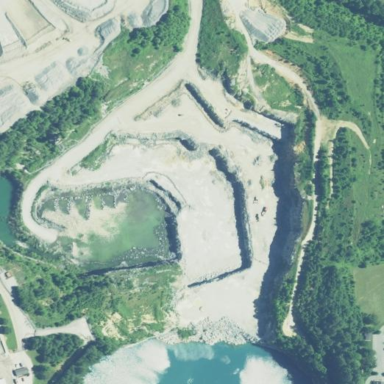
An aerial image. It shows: Quarry that is man-made.